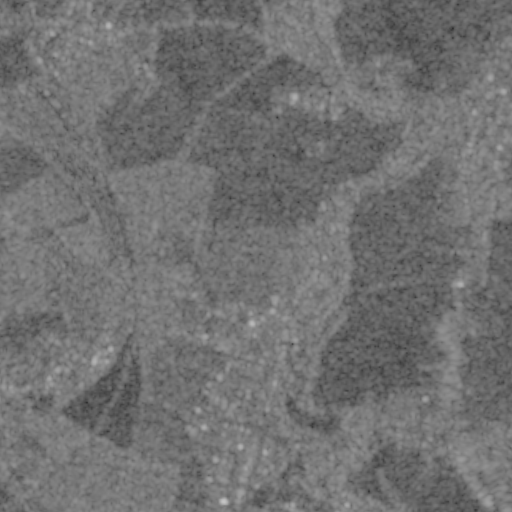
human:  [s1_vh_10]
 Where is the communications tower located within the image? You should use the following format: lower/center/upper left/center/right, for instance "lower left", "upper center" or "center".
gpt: The communications tower is located in the lower left of the image.
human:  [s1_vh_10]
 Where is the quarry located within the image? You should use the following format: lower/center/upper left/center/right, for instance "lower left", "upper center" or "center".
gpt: The quarry is located in the lower right of the image.
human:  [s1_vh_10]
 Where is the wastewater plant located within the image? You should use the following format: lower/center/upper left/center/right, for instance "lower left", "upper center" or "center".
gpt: The wastewater plant is located in the lower right of the image.
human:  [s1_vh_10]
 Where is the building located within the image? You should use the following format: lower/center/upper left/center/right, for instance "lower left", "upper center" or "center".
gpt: There is no building in the image.

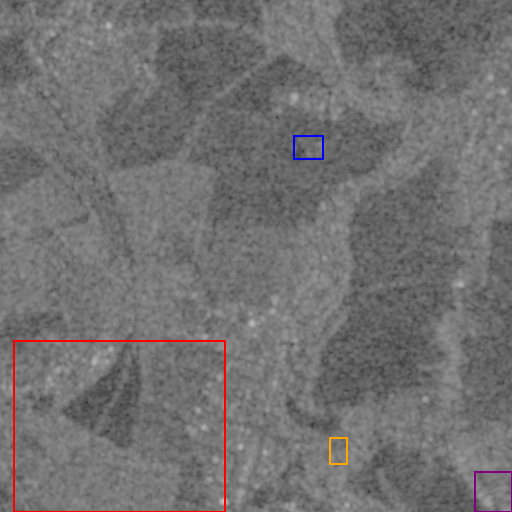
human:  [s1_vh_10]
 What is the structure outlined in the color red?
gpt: The structure outlined in red is a crop field.
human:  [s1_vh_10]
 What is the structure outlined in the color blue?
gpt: The structure outlined in blue is a park.
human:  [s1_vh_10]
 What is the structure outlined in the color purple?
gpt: The structure outlined in purple is a quarry.
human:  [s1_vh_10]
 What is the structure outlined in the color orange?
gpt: The structure outlined in orange is a wastewater plant.
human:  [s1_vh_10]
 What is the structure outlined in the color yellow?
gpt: There is no yellow outline.